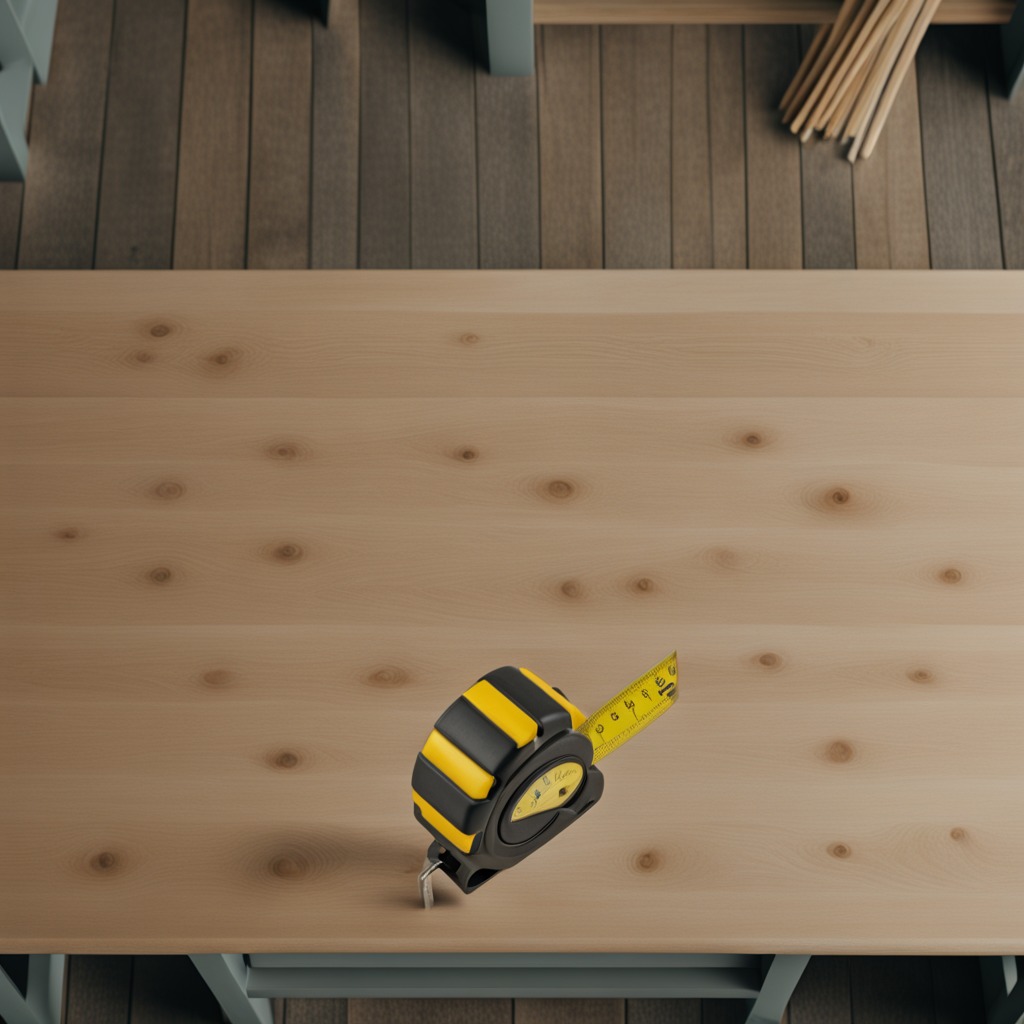
A measuring tape is lying on the workbench inside a coastal fishing gear workshop.